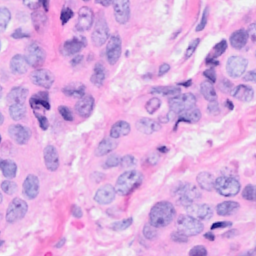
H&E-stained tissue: Breast